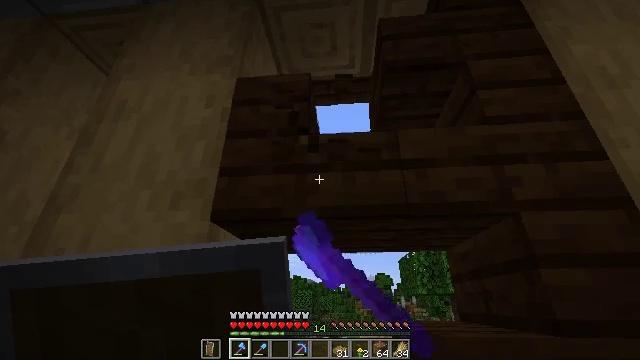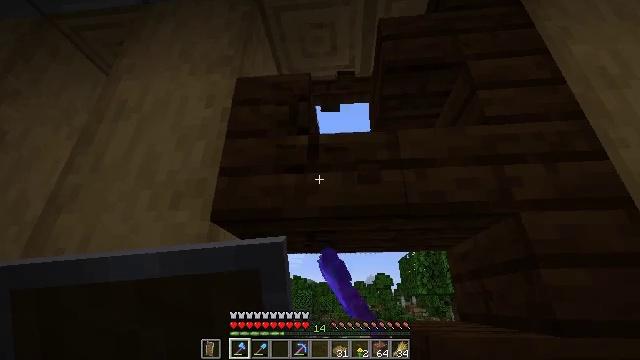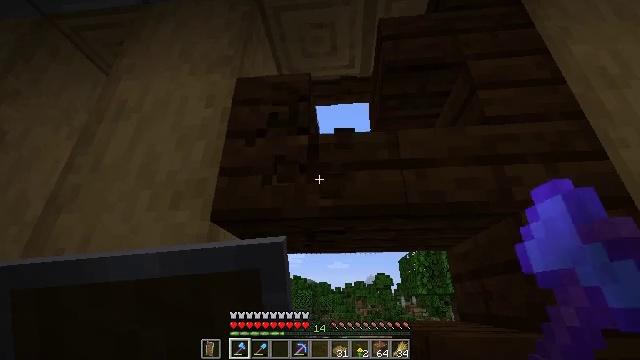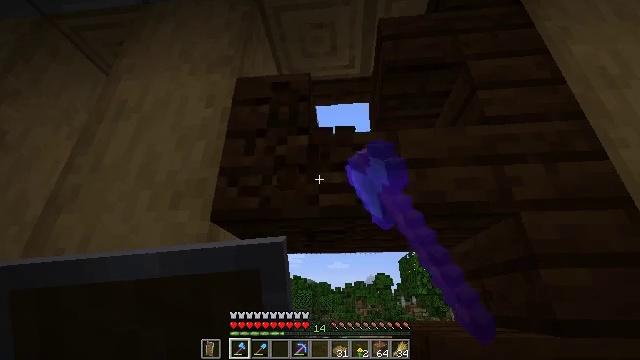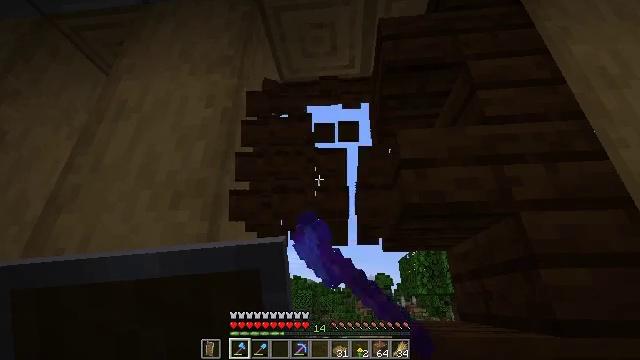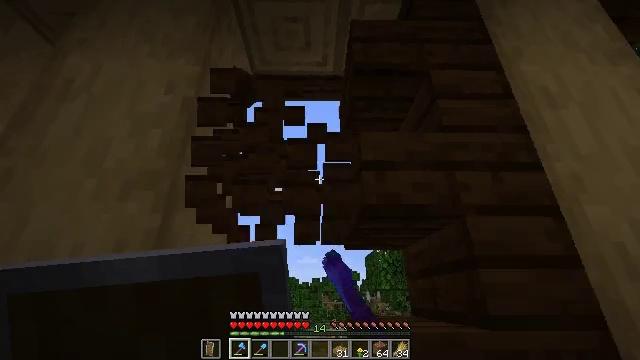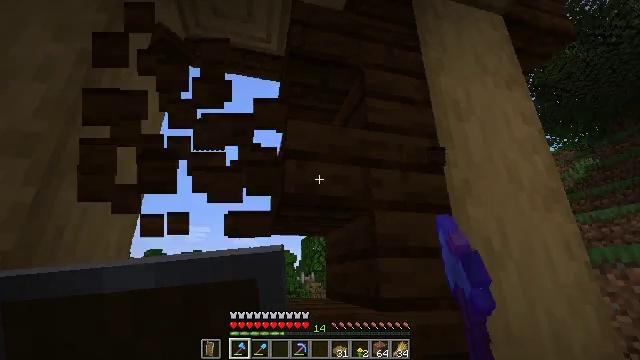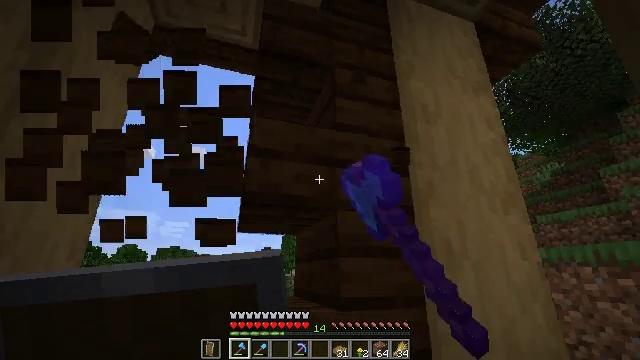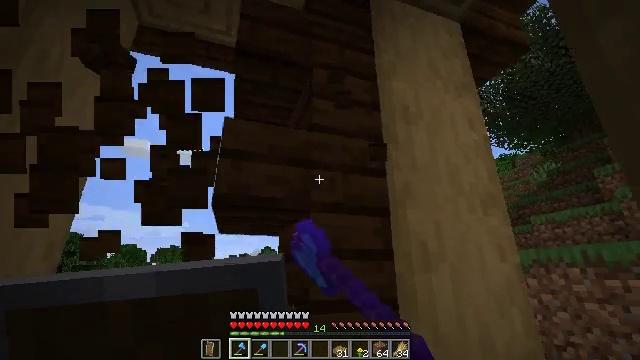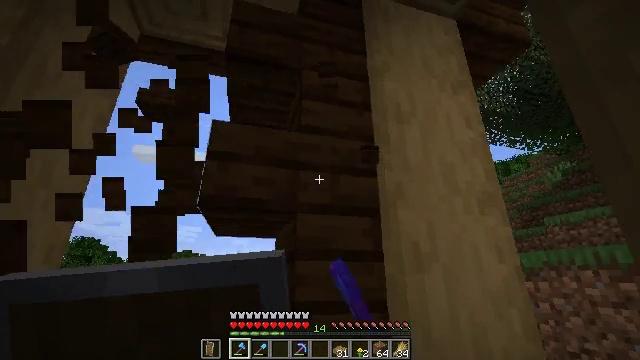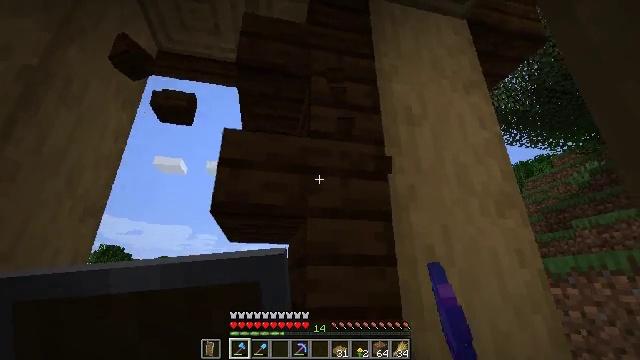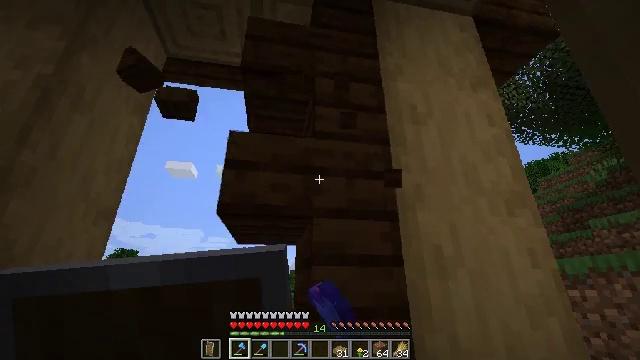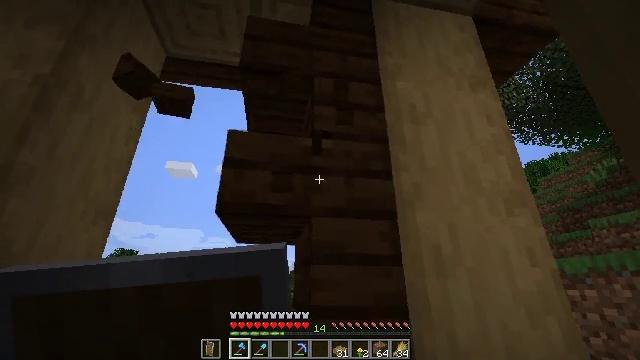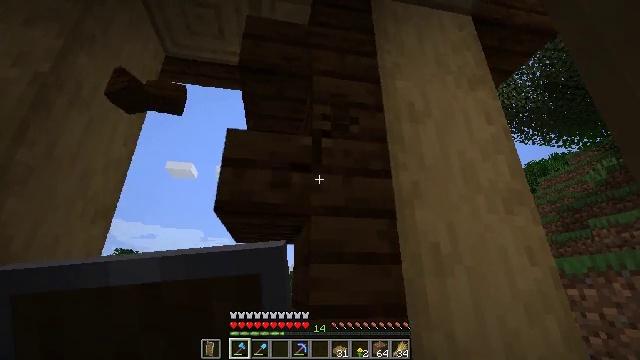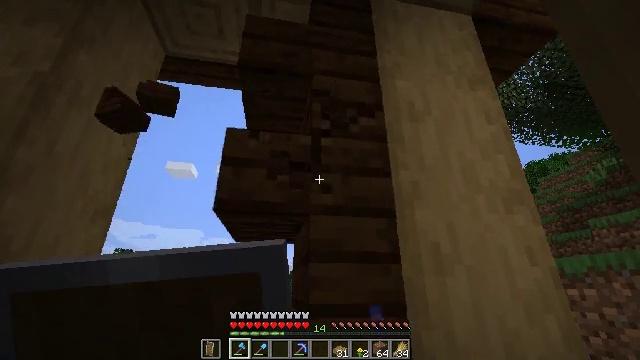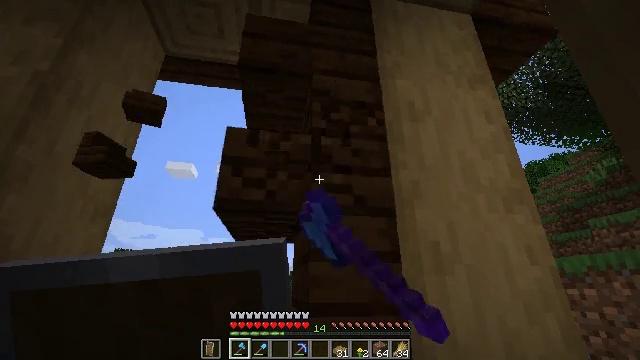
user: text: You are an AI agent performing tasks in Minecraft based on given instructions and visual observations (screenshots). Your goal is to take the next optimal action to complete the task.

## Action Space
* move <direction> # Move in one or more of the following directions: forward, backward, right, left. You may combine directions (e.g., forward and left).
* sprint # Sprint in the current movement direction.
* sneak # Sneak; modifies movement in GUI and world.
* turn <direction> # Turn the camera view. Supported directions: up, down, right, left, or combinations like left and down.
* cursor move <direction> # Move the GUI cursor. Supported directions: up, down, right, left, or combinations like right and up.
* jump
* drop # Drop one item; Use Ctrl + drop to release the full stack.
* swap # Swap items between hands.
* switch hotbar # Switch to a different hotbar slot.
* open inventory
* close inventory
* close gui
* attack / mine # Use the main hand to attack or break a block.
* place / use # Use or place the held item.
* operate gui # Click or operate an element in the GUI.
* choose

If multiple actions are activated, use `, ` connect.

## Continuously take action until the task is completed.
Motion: motion action
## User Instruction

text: Attack the dark oak stairs to gather the materials.
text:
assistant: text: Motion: attack / mine
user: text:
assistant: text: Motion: attack / mine
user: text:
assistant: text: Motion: attack / mine
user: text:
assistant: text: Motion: attack / mine
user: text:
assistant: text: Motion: move right, turn right, attack / mine
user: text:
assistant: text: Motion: move right, turn right and down, attack / mine
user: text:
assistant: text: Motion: move right, turn right, attack / mine
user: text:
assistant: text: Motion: attack / mine
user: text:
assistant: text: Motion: turn left, attack / mine
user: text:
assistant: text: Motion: turn left and up, attack / mine
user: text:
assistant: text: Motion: turn left, attack / mine
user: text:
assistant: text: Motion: attack / mine
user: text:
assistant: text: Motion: attack / mine
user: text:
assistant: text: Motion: attack / mine
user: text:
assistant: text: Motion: attack / mine
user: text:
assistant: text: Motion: attack / mine
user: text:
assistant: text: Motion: attack / mine
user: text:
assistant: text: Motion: attack / mine
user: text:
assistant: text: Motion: attack / mine
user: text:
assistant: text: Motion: attack / mine
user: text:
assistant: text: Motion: turn down, attack / mine
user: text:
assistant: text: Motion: turn down, attack / mine
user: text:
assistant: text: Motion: turn down, attack / mine
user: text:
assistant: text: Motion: turn down, attack / mine
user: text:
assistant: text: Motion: attack / mine
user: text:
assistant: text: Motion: attack / mine
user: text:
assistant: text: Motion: attack / mine
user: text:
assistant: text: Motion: attack / mine
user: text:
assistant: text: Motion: attack / mine
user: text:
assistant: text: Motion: turn left, attack / mine